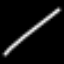
Label: line